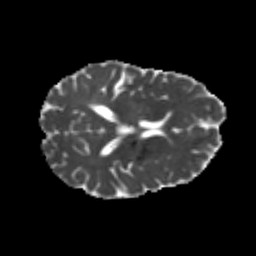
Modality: MD
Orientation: axial
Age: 20
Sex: male
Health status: healthy
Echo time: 0.074 s